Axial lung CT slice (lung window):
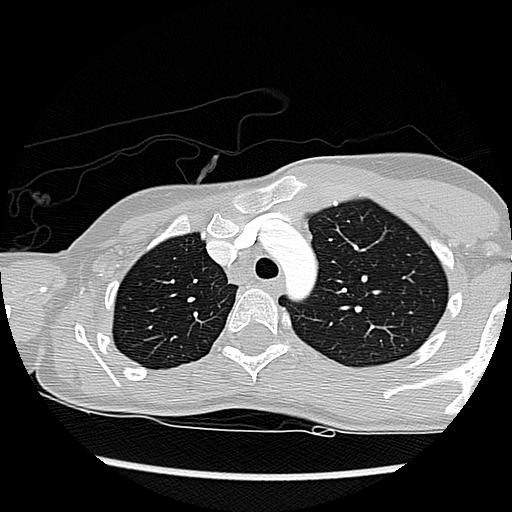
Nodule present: no